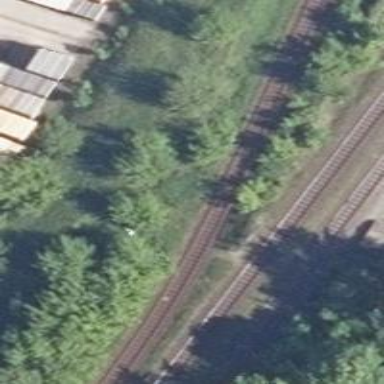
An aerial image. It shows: Rail spur service.